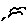
Label: bird